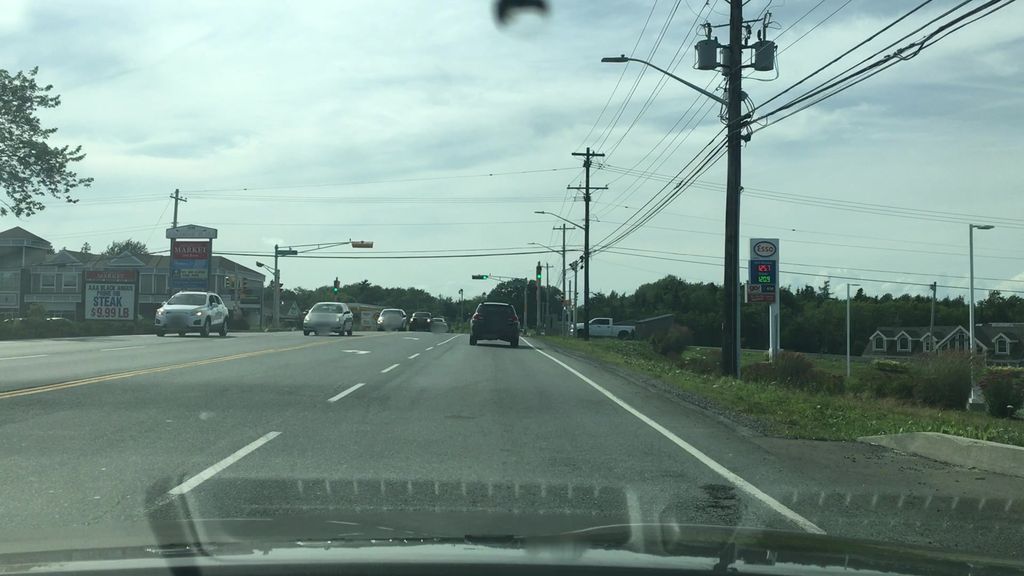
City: halifax